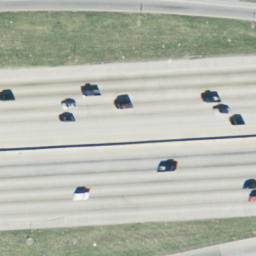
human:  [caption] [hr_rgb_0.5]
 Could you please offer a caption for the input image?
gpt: Two straight freeways with some plants beside them and some cars on the roads .

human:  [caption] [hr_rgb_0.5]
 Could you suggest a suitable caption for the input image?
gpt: There are two straight freeways with some plants beside them .

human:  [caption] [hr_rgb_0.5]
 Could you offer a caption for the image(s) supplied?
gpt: Two straight freeways closed together with some plants beside them .

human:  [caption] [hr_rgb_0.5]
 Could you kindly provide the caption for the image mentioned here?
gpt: There are two straight freeways with some cars on them .

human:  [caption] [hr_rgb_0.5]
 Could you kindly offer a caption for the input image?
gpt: Two straight freeways closed together with some cars on them .